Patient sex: M
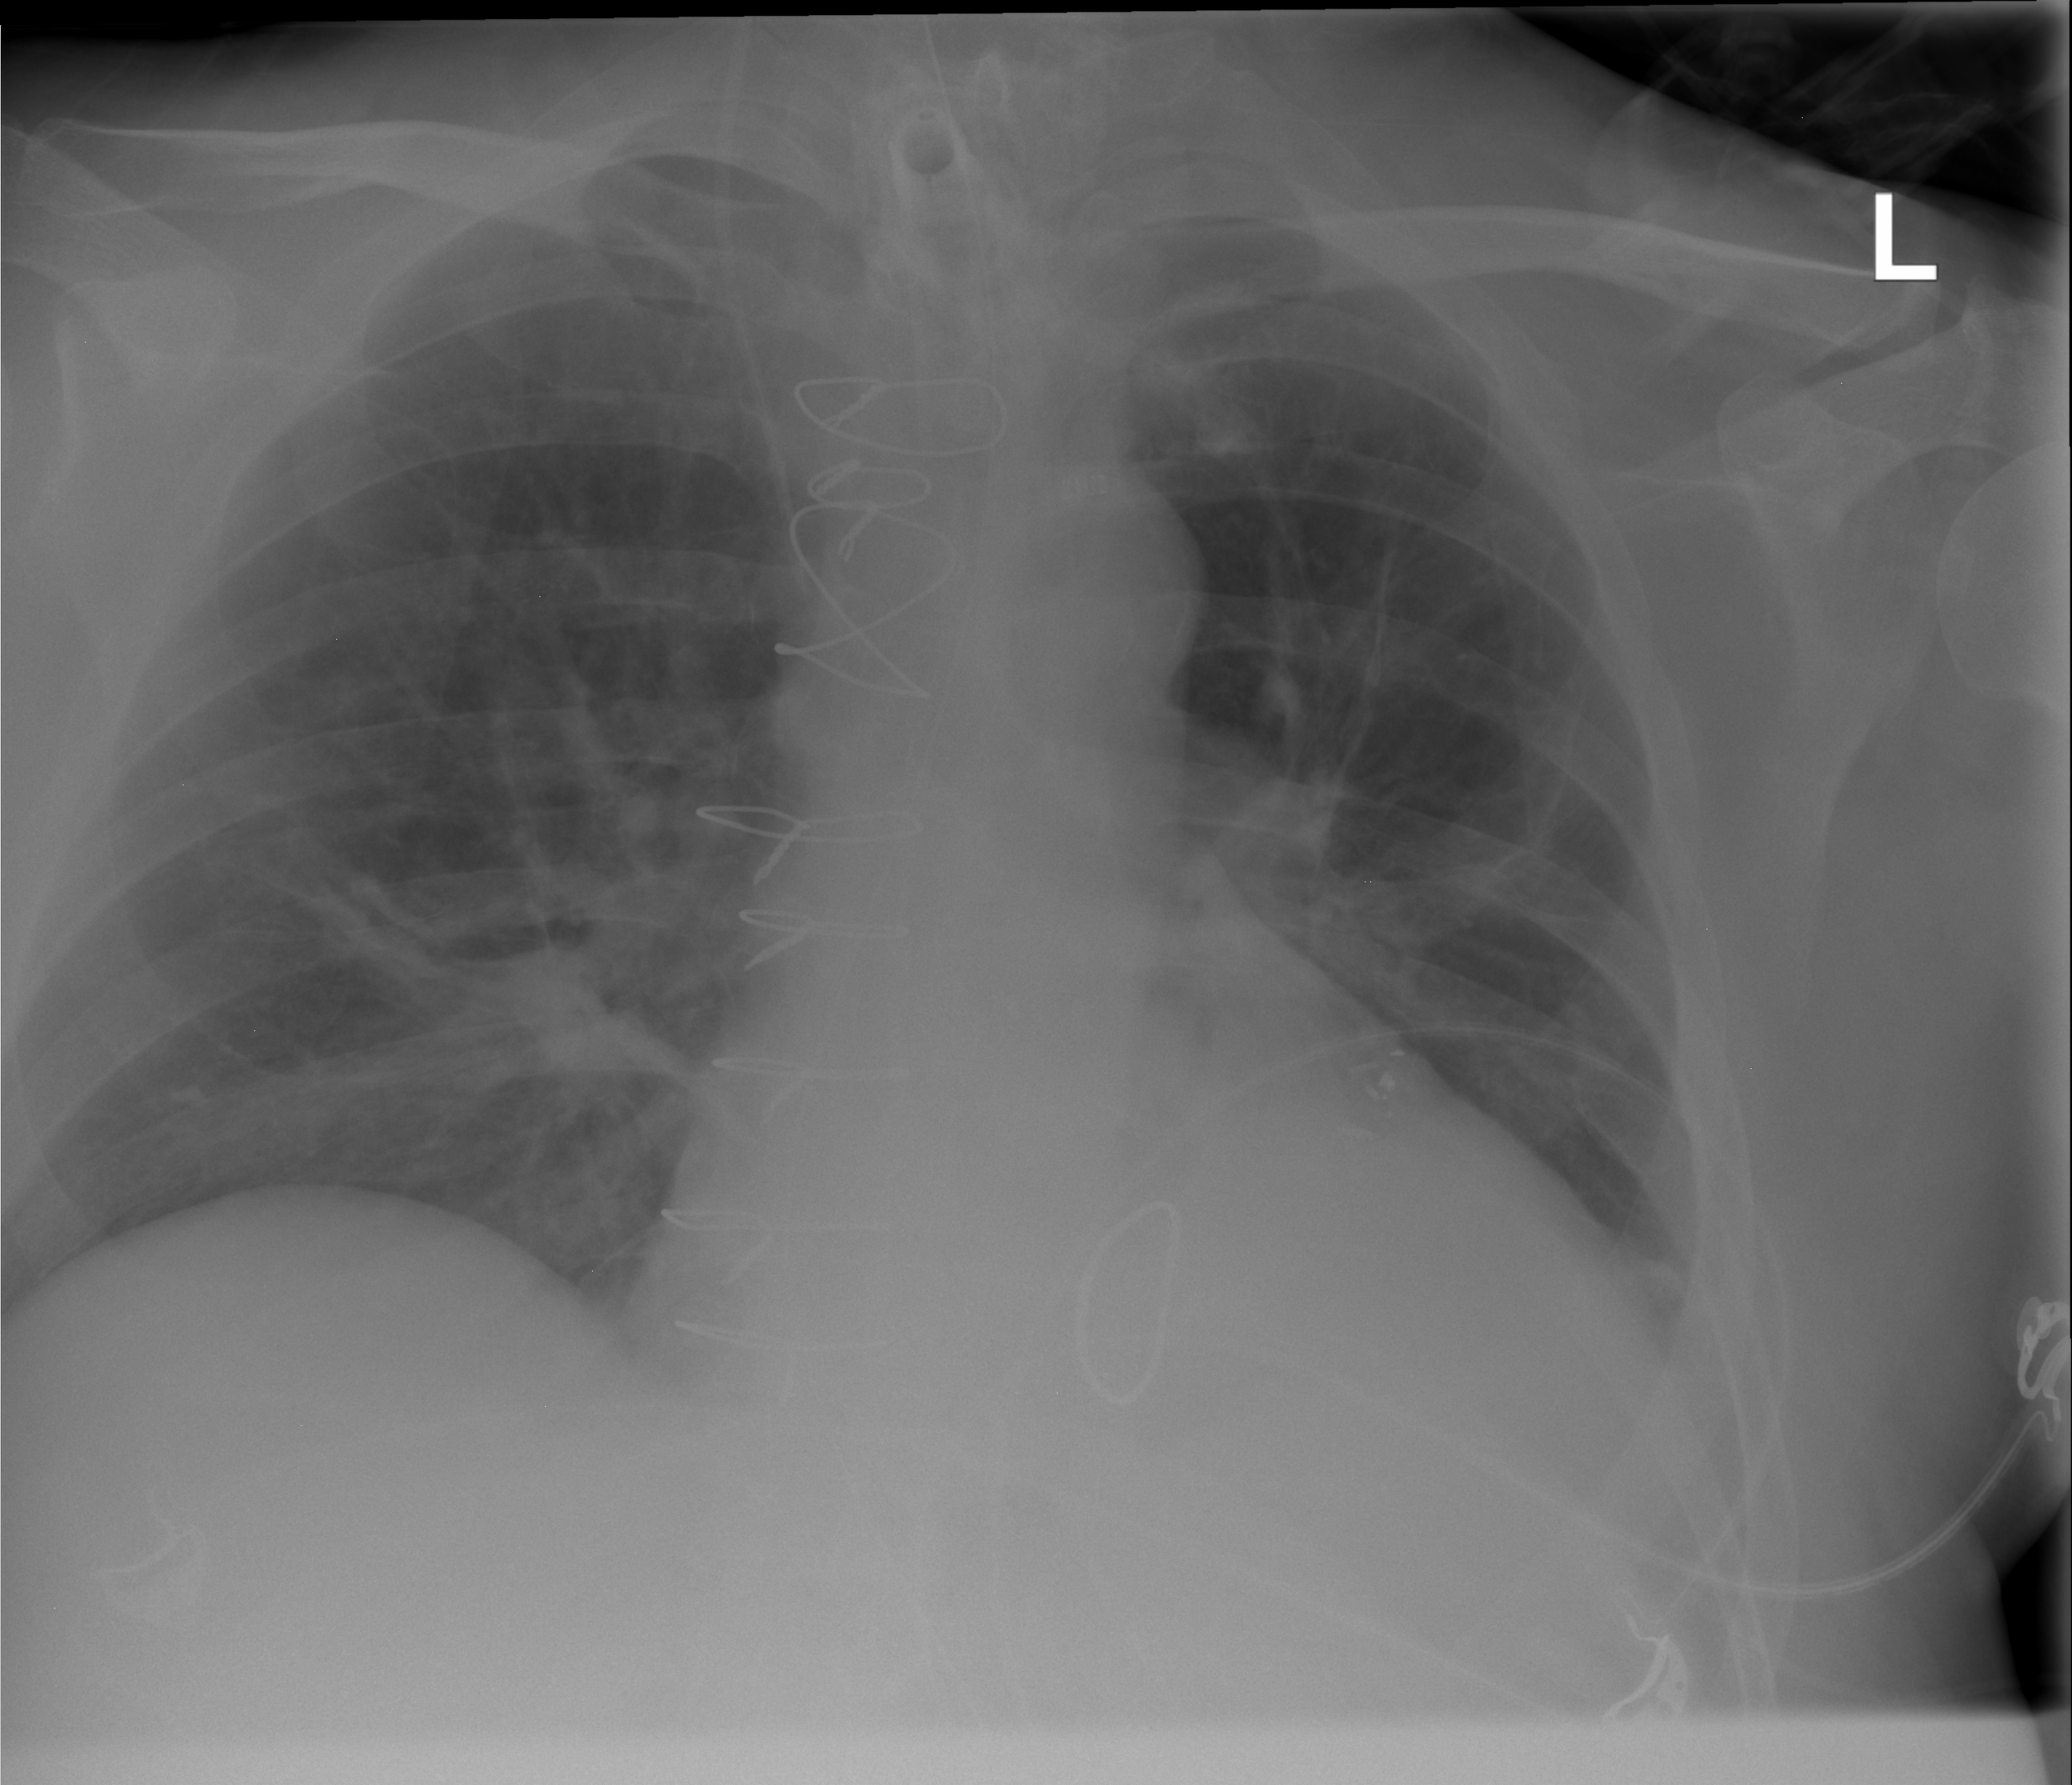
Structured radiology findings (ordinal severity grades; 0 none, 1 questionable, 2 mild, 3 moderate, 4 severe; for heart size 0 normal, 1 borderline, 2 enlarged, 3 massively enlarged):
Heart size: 2
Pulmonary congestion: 0
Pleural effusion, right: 2
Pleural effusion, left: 2
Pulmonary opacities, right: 0
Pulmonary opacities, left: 0
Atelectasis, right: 0
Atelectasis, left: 0